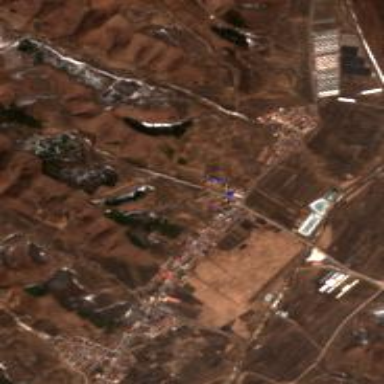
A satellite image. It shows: Ethnic township within town.